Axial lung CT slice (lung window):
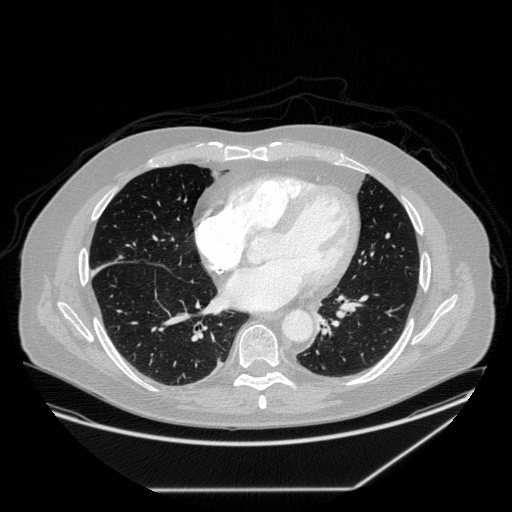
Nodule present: no